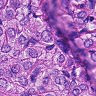
Metastatic tissue present: yes